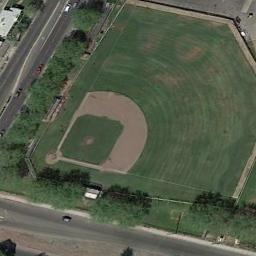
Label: baseball_diamond